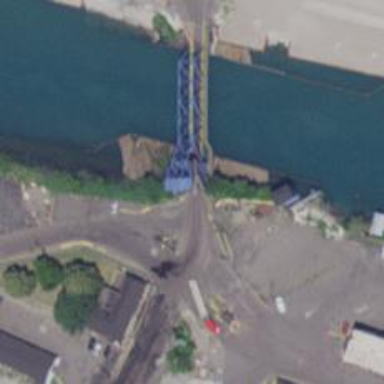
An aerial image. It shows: Residential road with movable bascule bridge.